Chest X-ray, PA view. Patient: 66 years old, sex F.
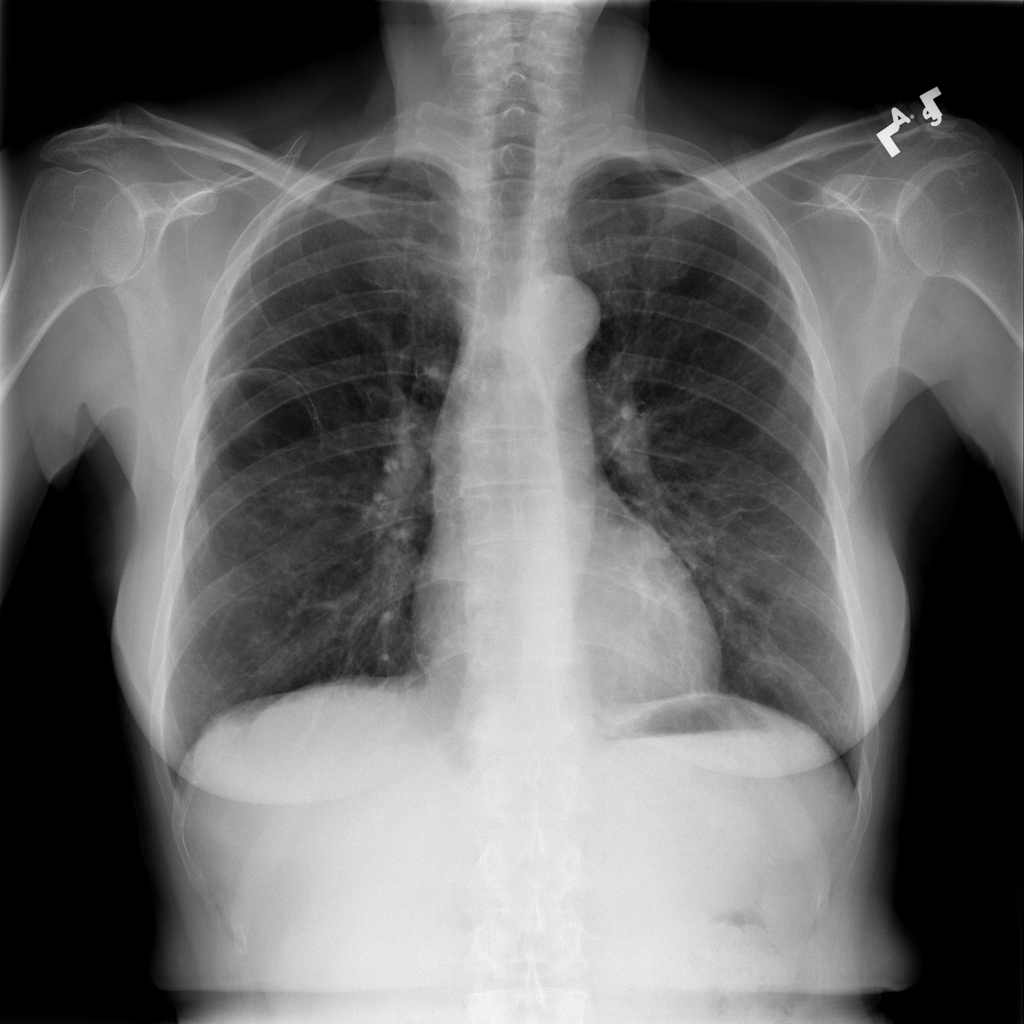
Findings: No Finding